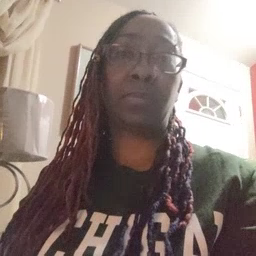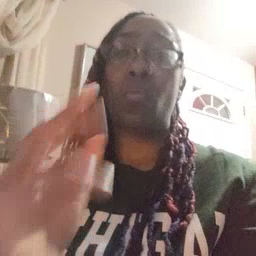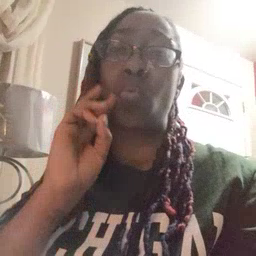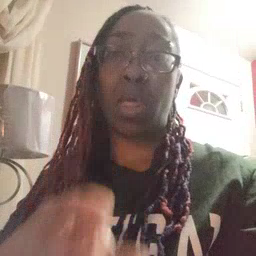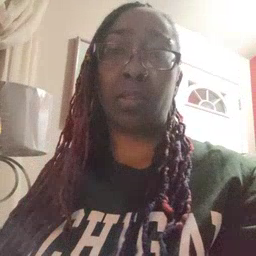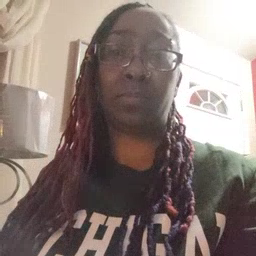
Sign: will